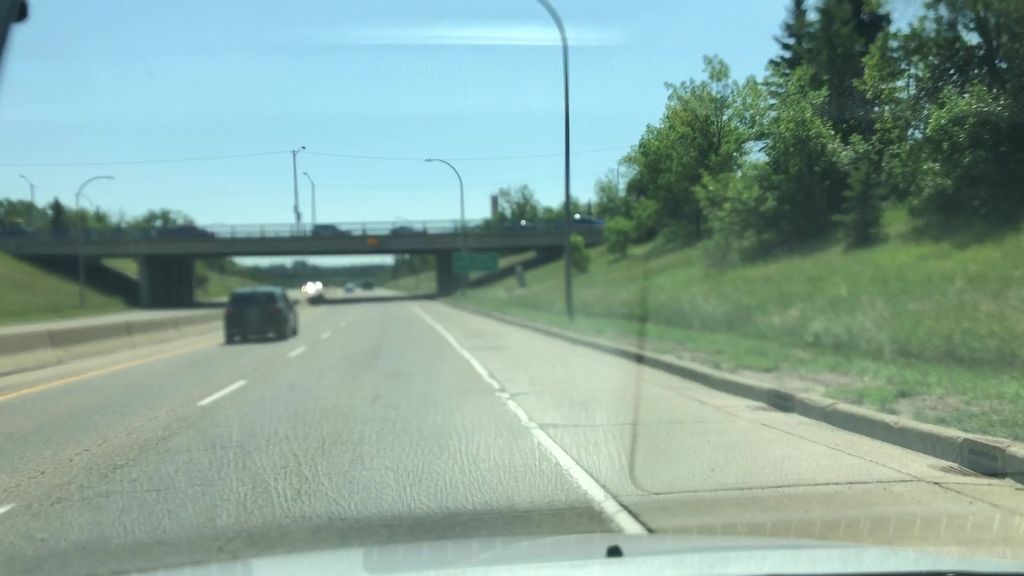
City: edmonton